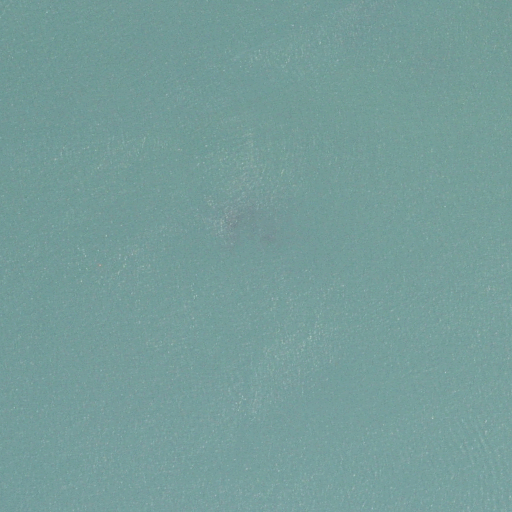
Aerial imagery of island in Connecticut named Flat Rock containing only open water